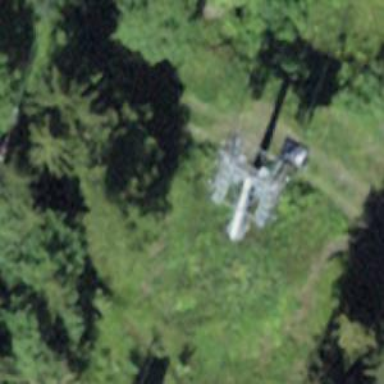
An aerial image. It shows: Pylon used for aerialway.